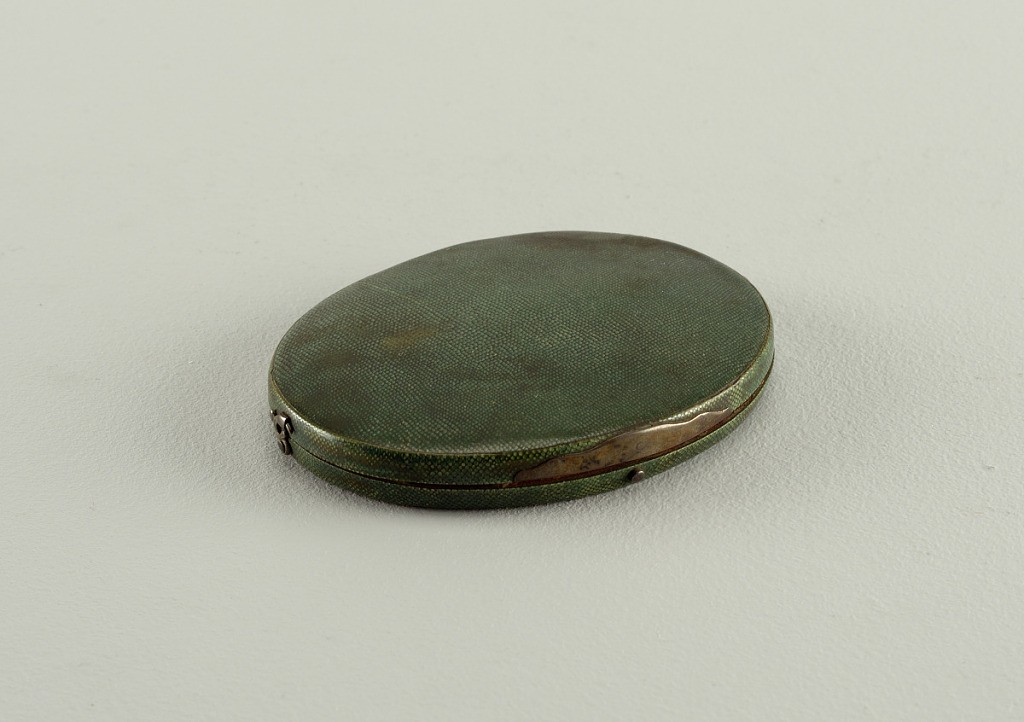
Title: Mirror and case
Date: ca. 1800
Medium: shagreen
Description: Flat oval case with silver thumb-plate, hinge, and hooks. Lined with pink satin.